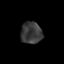
Tissue: lung
Cell type: Epithelial cells
Senescence score: 0.1685
Nuclear area (px): 457
Mean DAPI intensity: 57.234